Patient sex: M
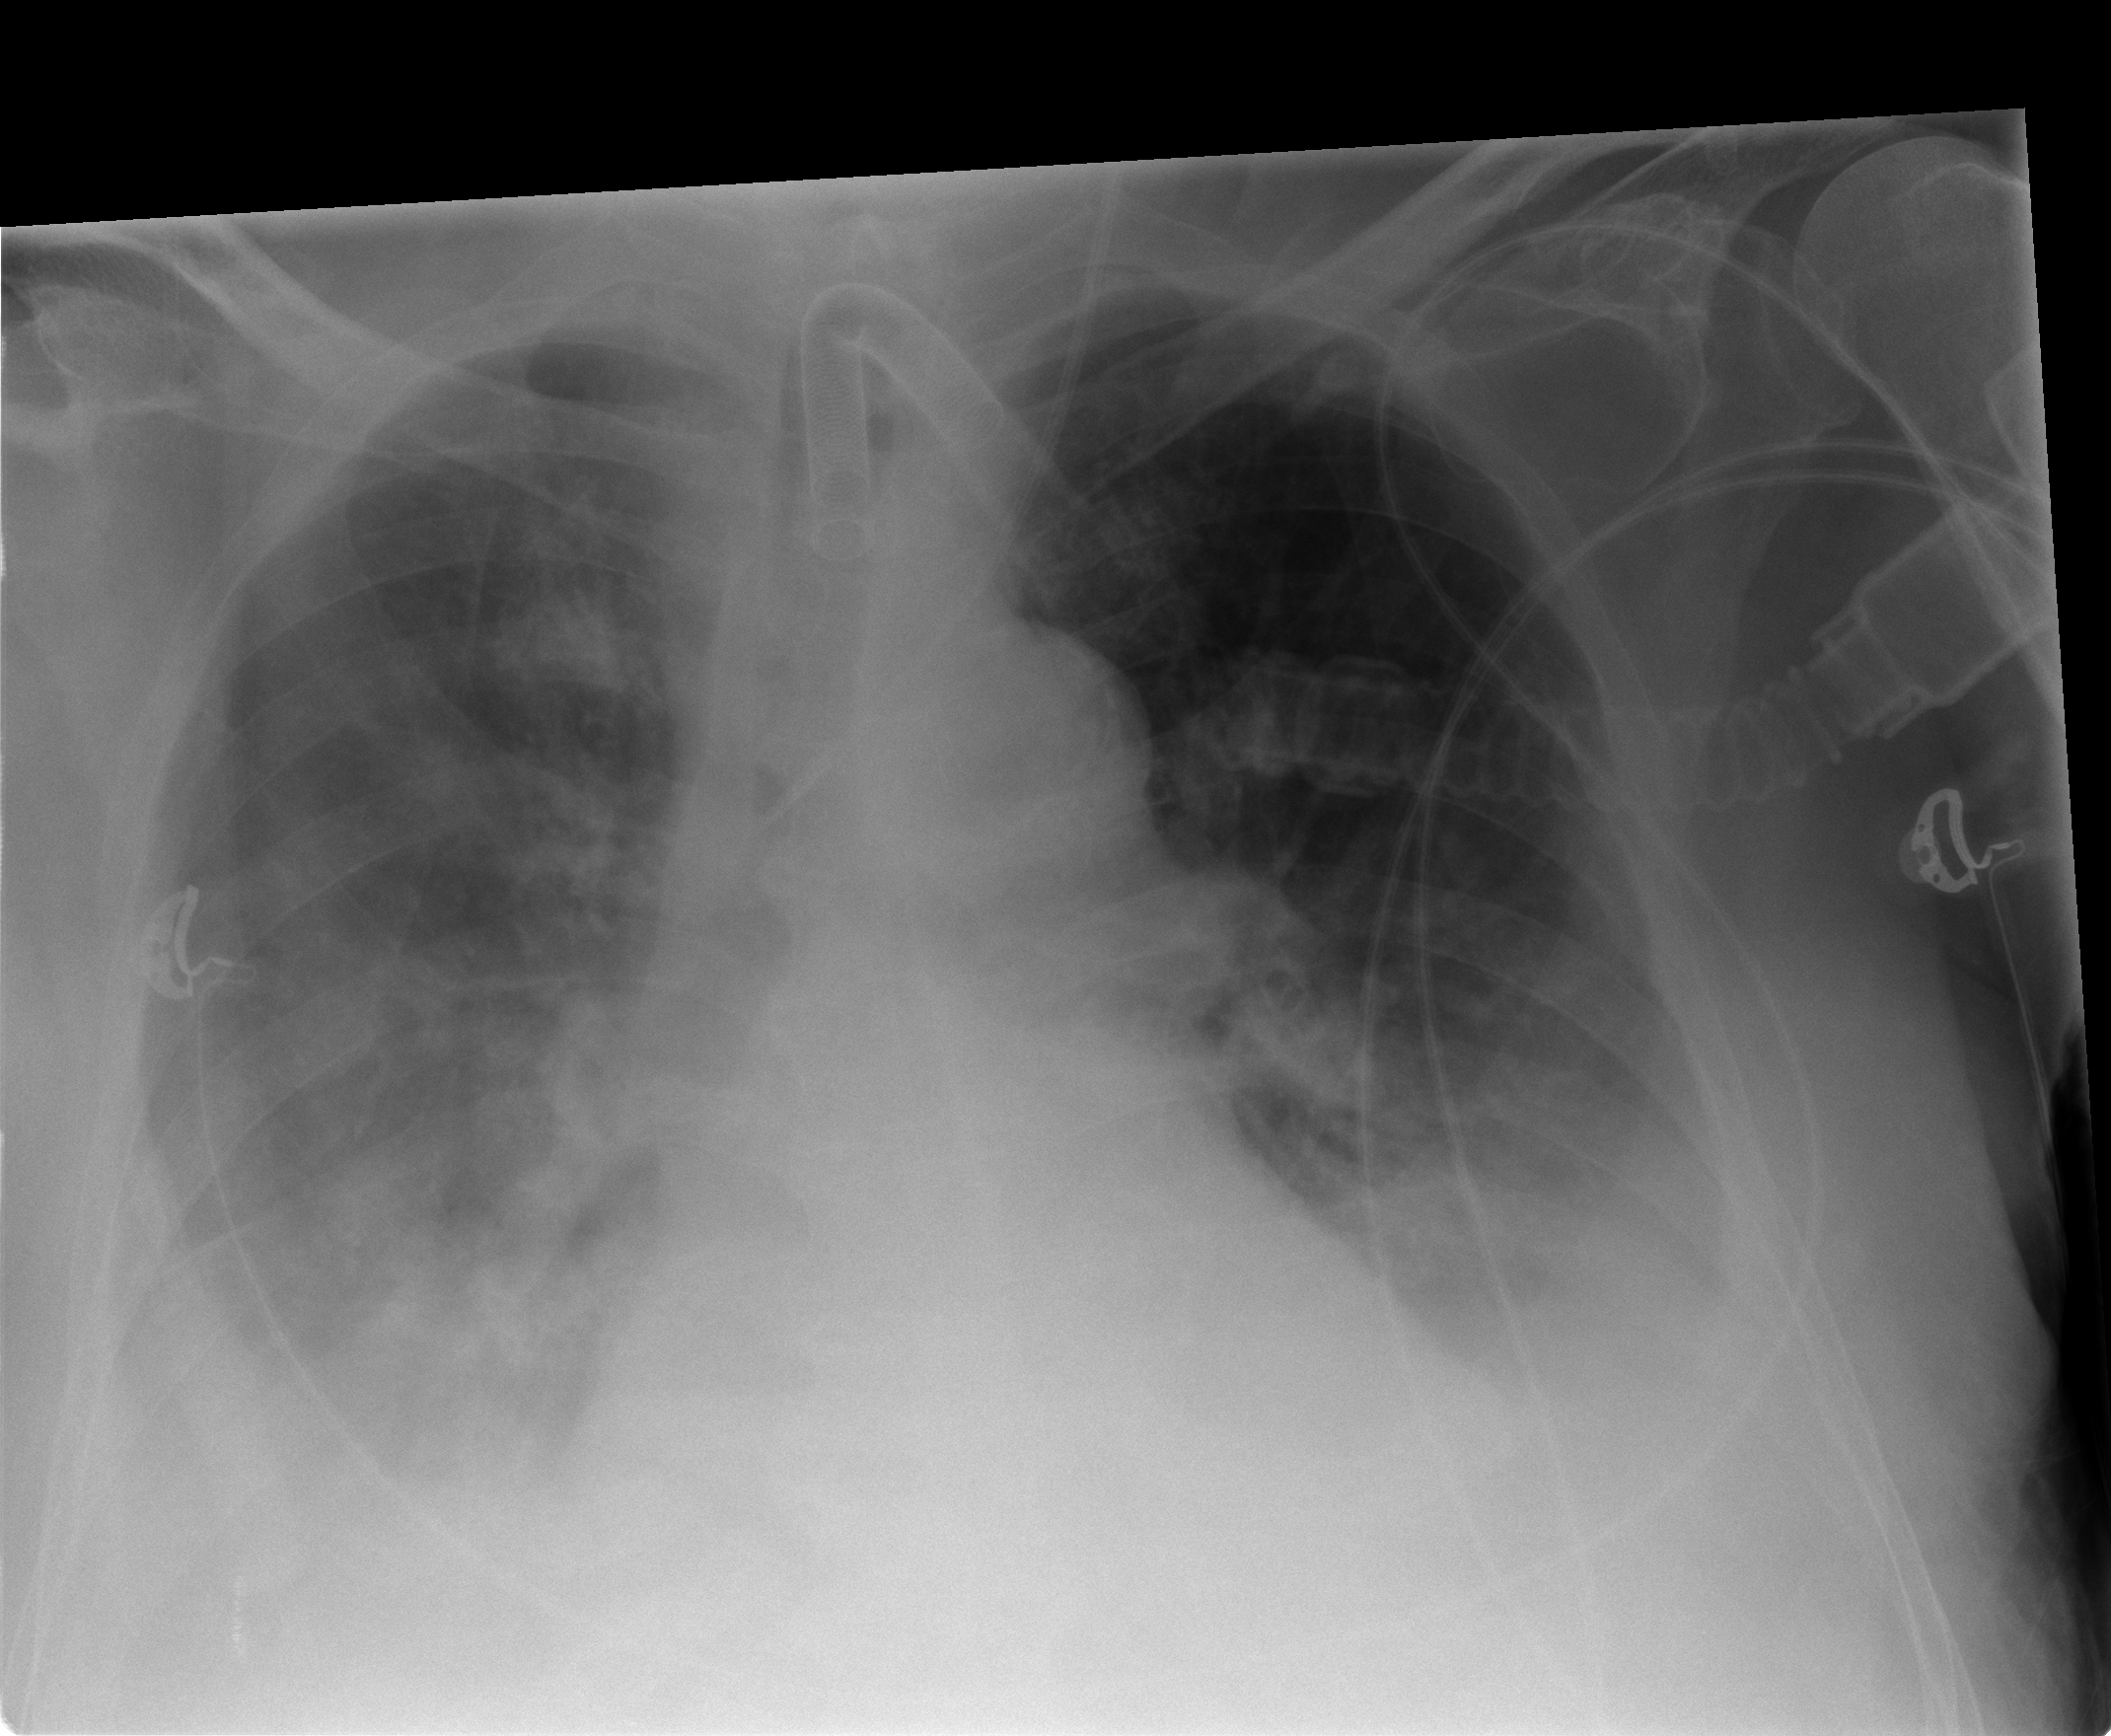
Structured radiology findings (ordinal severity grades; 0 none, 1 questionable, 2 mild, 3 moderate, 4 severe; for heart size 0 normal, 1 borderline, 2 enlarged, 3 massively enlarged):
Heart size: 2
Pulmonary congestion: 3
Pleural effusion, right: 3
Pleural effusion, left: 3
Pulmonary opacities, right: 3
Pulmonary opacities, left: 3
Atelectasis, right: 4
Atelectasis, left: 2